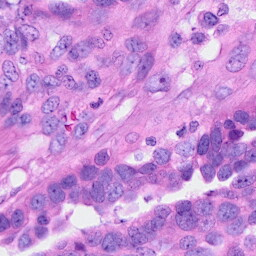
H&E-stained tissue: Ovarian